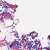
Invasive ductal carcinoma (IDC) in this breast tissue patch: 0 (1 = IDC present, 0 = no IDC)